Question: I want to change the color of plot numeric values(1000, 2000...9000) as shown in below snapshot. I couldn't find an option to do so in highcharts api.

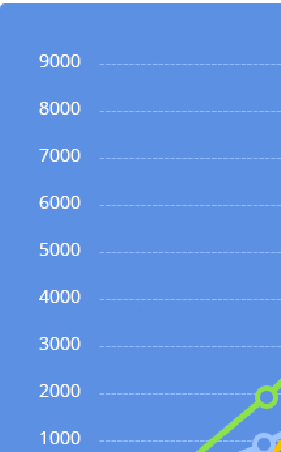
Answer: Whilst your comments are't that clear I believe you want the xAsis lines color changed:
'''
xAxis: {
lineColor: '#FFFFFF'
}
'''
Add the above to the 'highcharts' object: 'graph.highcharts({});'
See here for more details: <URL>
In that case you'll still want the 'xAsis'. Thankfully highCharts let us do things as simply as 'CSS':
'''
xAxis: {
labels: {
style: {
color: '#fff'
}
}
'''